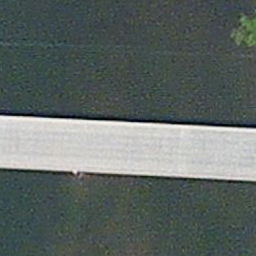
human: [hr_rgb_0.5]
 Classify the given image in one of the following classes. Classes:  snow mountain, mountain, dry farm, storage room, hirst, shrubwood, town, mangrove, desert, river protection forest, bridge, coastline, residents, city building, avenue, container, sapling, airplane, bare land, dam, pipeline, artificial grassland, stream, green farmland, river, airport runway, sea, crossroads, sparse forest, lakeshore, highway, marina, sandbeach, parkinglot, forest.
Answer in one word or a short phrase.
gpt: bridge